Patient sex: M
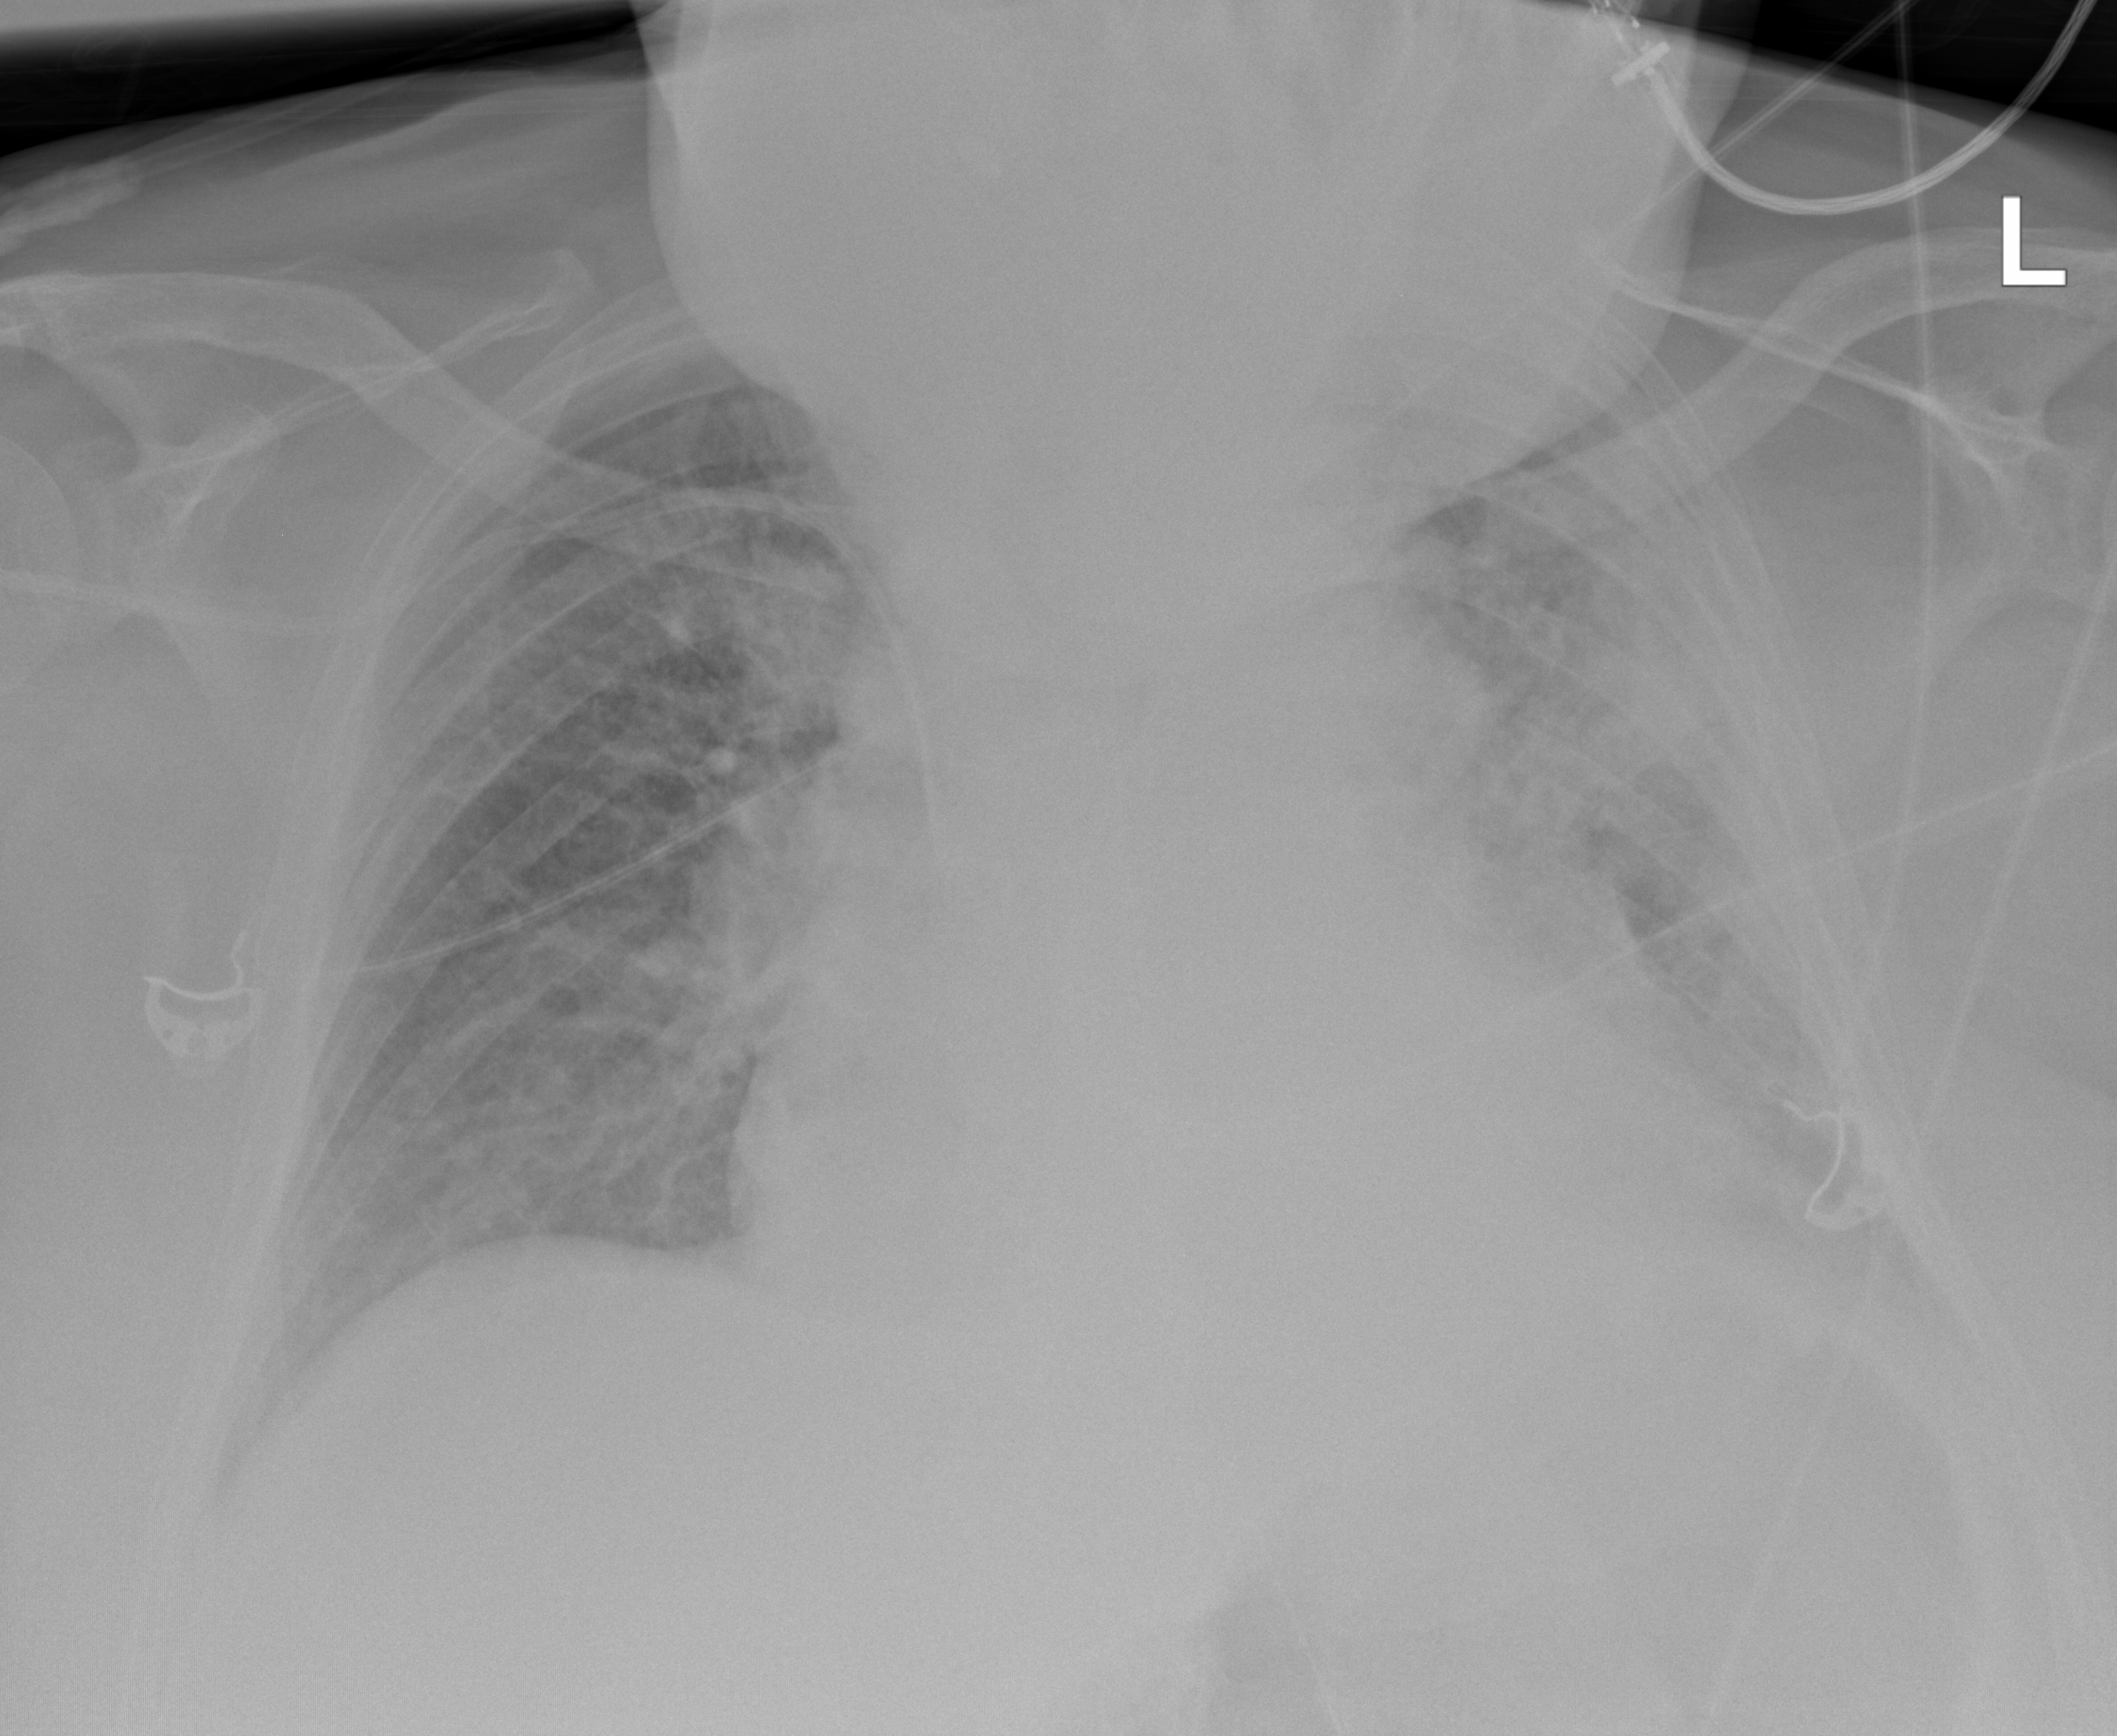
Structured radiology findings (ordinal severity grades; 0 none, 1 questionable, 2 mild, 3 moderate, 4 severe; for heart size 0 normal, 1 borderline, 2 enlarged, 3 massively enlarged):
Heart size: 2
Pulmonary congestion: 3
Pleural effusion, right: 0
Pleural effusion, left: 2
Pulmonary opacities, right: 0
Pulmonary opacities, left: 2
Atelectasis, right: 0
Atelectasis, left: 2